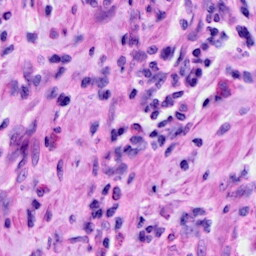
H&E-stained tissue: Cervix